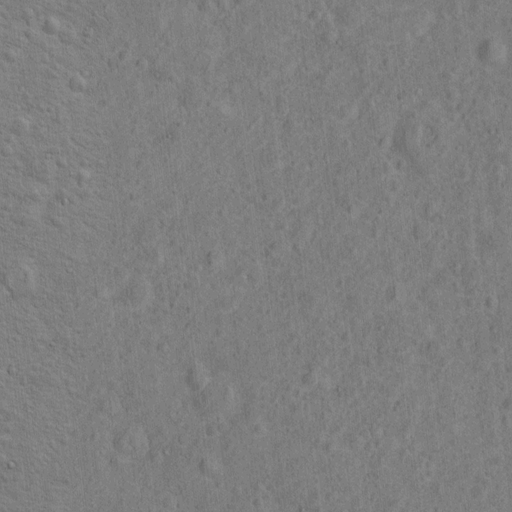
Classes present: Background